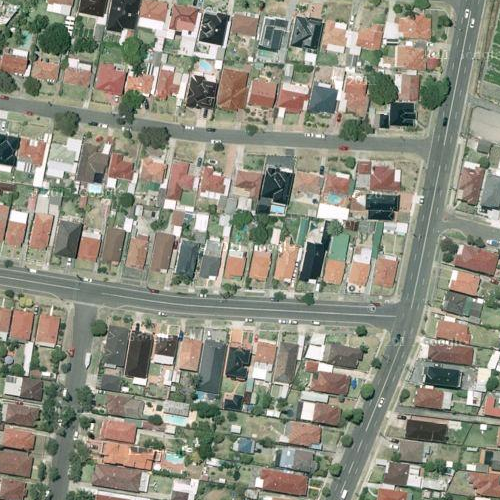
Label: sydney